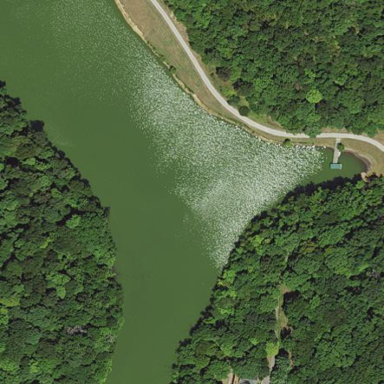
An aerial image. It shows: Pond with natural water.